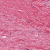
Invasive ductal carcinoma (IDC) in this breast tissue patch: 0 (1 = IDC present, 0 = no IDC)